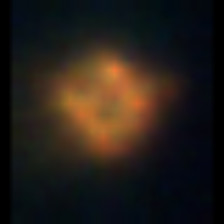
Taxon: Chaetoceros
Group: Diatoms